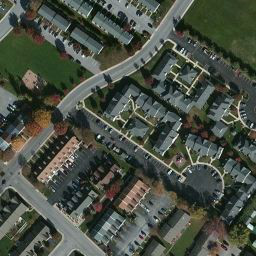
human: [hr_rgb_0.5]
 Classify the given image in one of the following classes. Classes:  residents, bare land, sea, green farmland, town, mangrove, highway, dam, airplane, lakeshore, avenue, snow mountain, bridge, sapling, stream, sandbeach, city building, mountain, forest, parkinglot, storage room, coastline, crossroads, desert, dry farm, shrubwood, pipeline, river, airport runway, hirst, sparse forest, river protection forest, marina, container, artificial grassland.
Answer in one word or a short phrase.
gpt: town